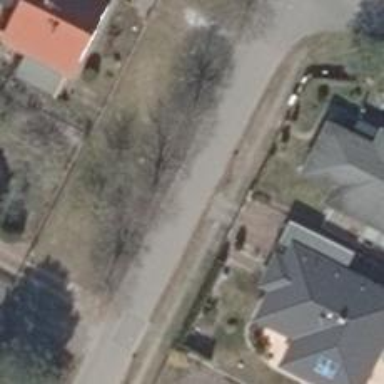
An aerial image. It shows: Driveway.